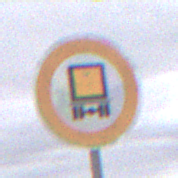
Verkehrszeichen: VerbotKennzeichnungspflichtigeKraftfahrzeugeGefaehrlicheGueter
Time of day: Midday
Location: Outdoor (Nature)
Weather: Overcast
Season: NotSpecified
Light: Natural